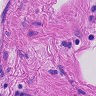
Metastatic tissue present: no